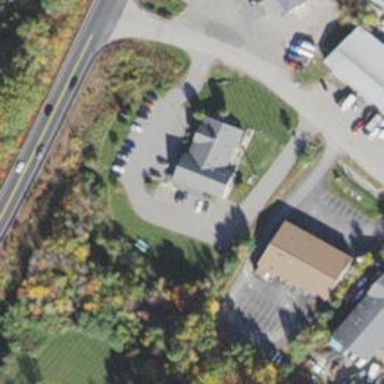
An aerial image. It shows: Veterinary facility.